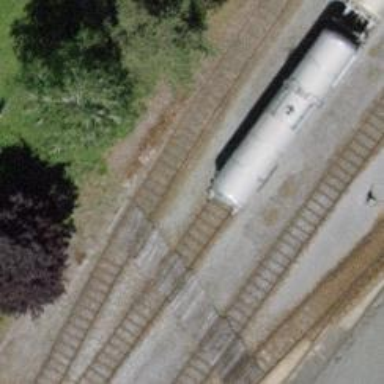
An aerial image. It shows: Railway spur service.